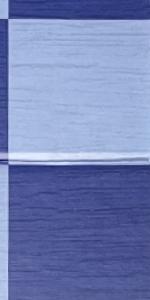
Label: Empty